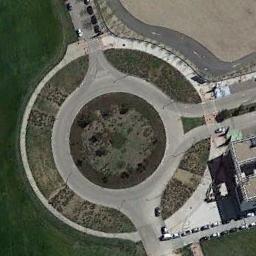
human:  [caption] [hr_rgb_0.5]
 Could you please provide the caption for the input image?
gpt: The roundabout is on the grass next to the bare land .

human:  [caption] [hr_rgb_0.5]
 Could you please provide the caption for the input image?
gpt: There are several moving vehicles on the road at the roundabout, There are several buildings and some trees and some lawns around the roundabout .

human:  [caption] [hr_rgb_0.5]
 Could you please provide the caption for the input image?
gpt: The roundabout with three exits and entrances is in the clearing and a building is next to the roundabout .

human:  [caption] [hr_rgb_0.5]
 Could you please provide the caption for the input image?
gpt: Several buildings are next to the roundabout .

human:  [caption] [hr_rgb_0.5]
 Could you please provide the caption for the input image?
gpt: The roundabout is beside a green meadow .